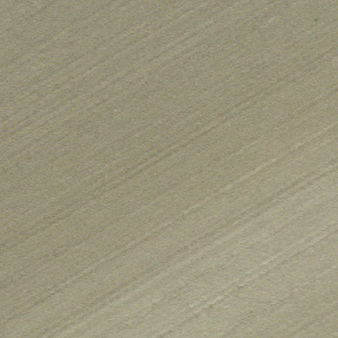
Label: other